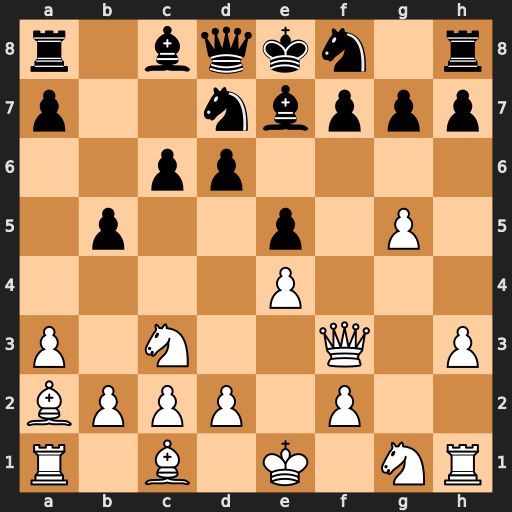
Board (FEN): r1bqkn1r/p2nbppp/2pp4/1p2p1P1/4P3/P1N2Q1P/BPPP1P2/R1B1K1NR
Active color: w
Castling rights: KQkq
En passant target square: -
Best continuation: Qxf7#